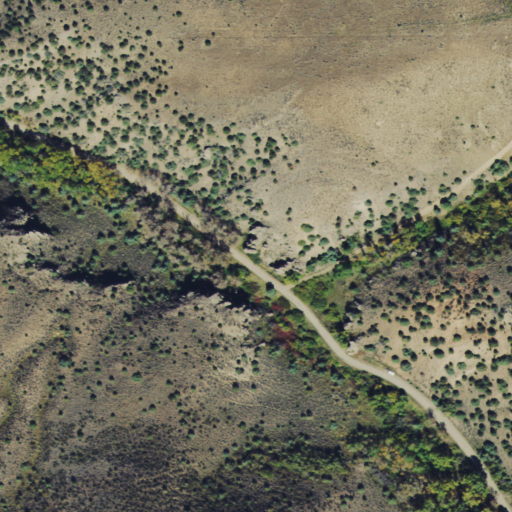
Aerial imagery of valley in Colorado named Corduroy Canyon containing shrub, woody wetlands, evergreen forest, and deciduous forest